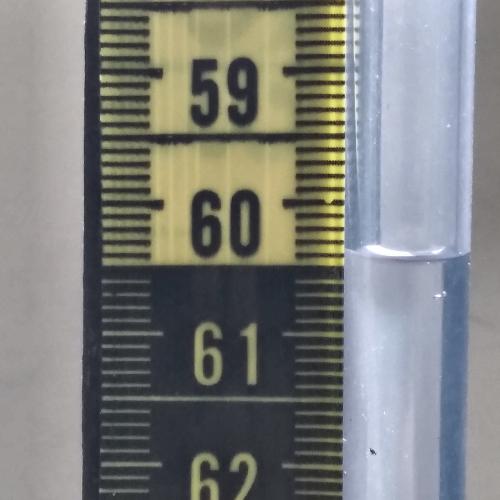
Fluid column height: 60.4 cm